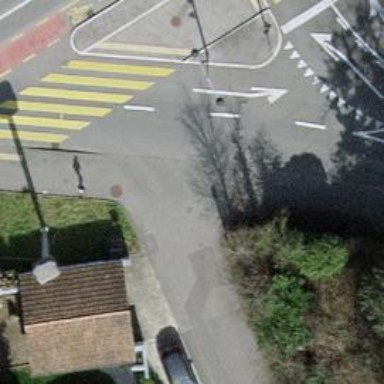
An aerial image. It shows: Unmarked road crossing.